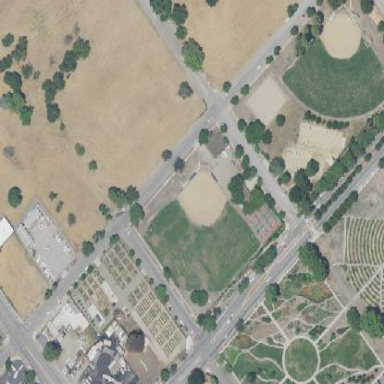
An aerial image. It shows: Recreation ground popular for playing baseball.